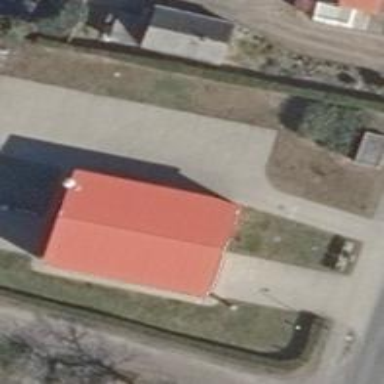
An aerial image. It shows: Fire station.